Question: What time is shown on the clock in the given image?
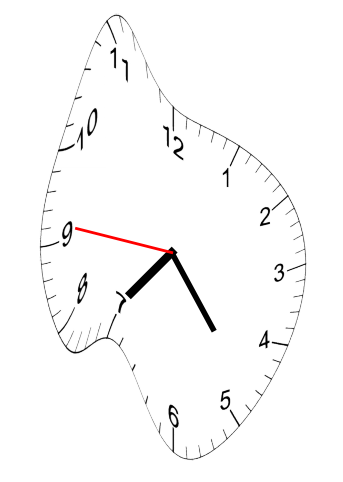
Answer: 07:23:46